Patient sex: F
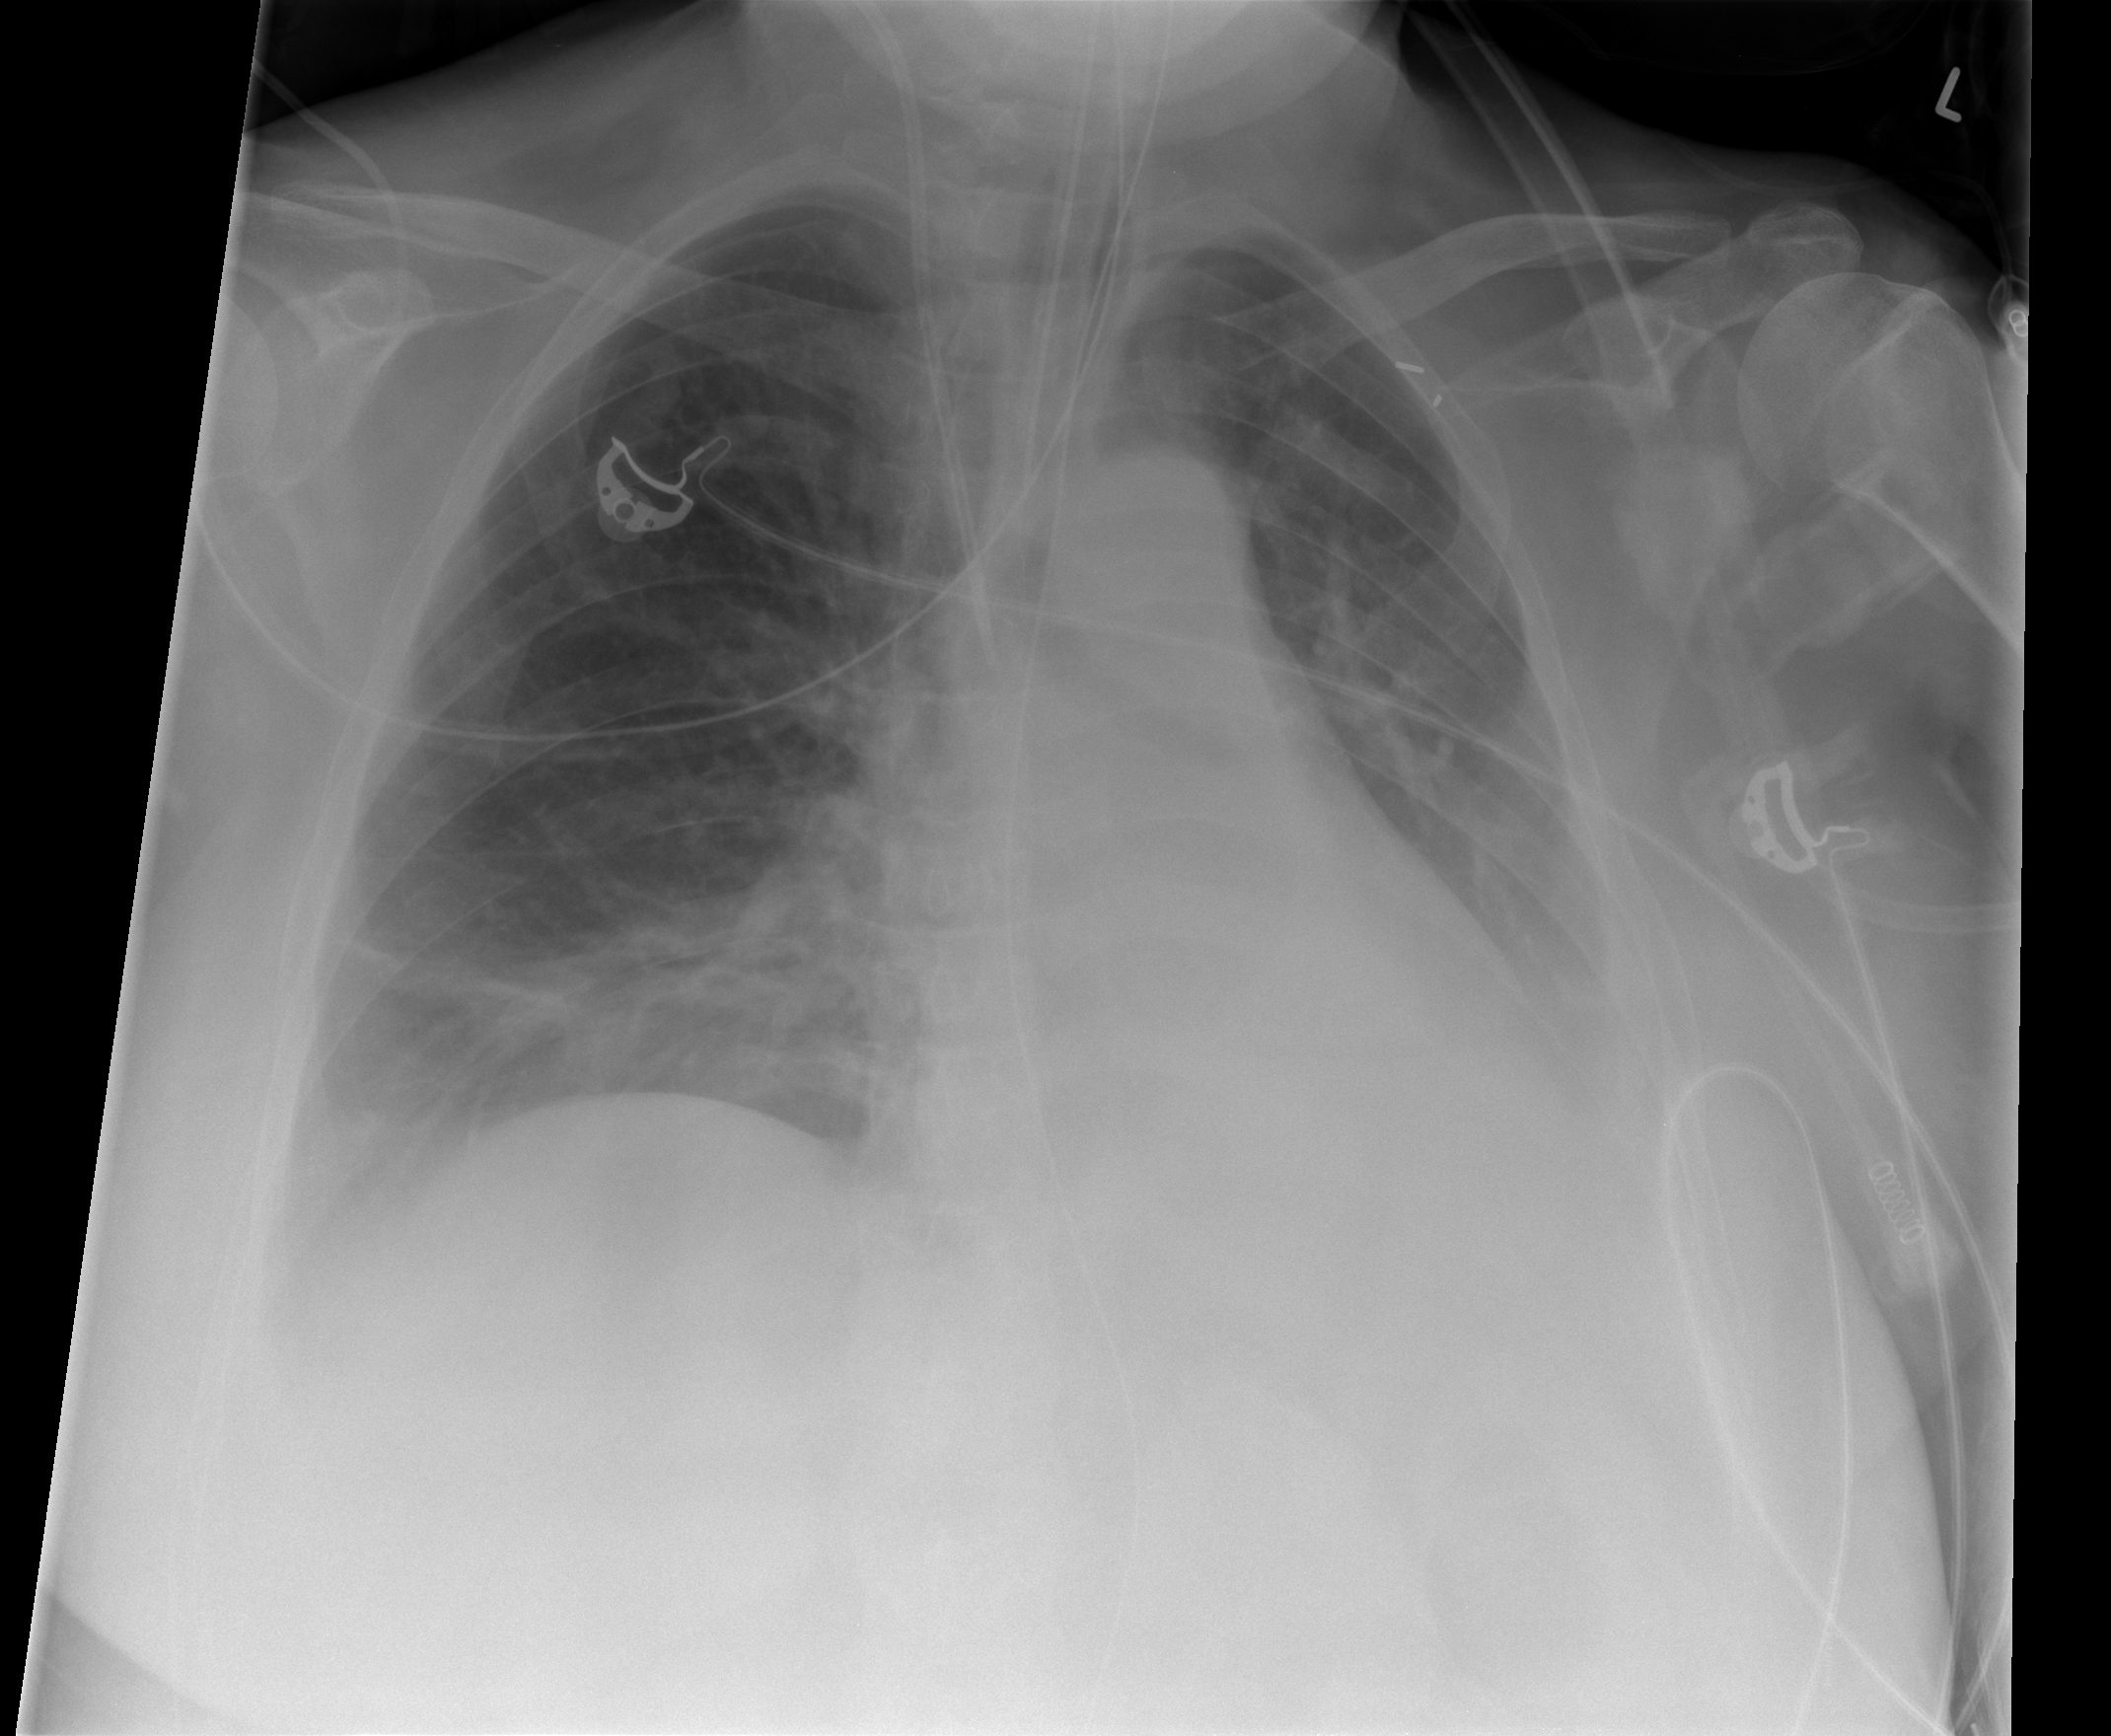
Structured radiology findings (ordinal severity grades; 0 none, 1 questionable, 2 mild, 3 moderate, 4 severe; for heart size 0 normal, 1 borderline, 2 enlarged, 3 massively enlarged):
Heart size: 0
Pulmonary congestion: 2
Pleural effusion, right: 2
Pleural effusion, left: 2
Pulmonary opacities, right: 2
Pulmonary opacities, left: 0
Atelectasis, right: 2
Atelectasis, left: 2